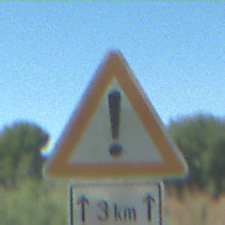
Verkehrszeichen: Gefahrenstelle
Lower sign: LaengeEinerStrecke2
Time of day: Midday
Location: Outdoor (Special)
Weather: PartlyCloudy
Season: NotSpecified
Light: Natural